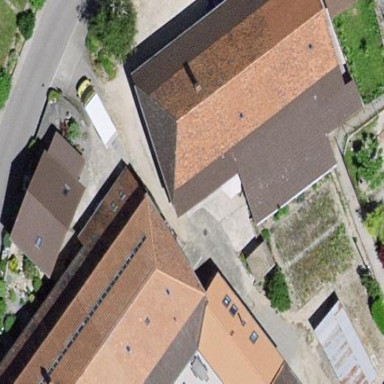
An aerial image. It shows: Farm building.